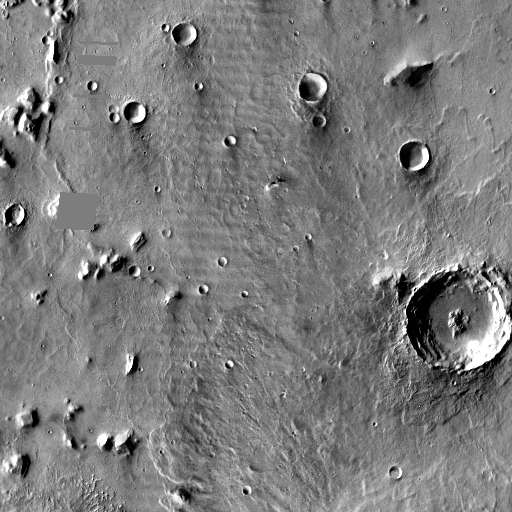
Crater classes present: Background, Other, Layered, Secondary